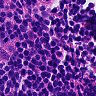
Metastatic tissue present: no